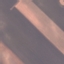
Land use / land cover: AnnualCrop